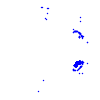
Particle: pion